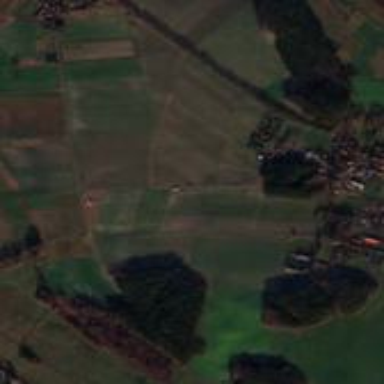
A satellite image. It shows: View of farmland.